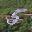
Label: 5